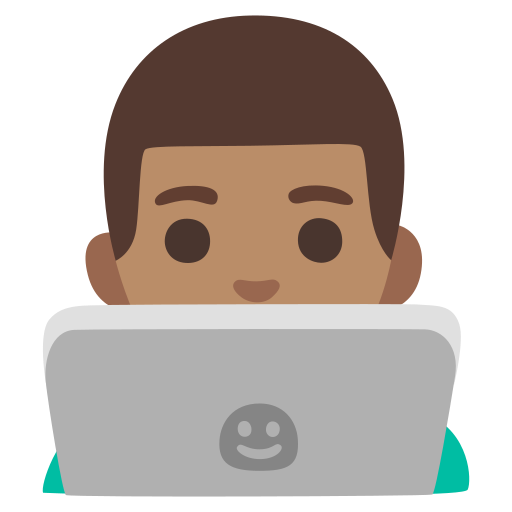
Emoji: 👨🏽‍💻